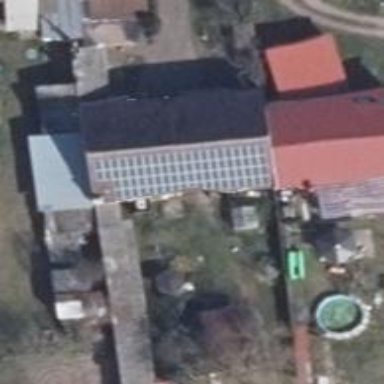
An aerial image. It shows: Solar photovoltaic panel generating electricity through small installation.